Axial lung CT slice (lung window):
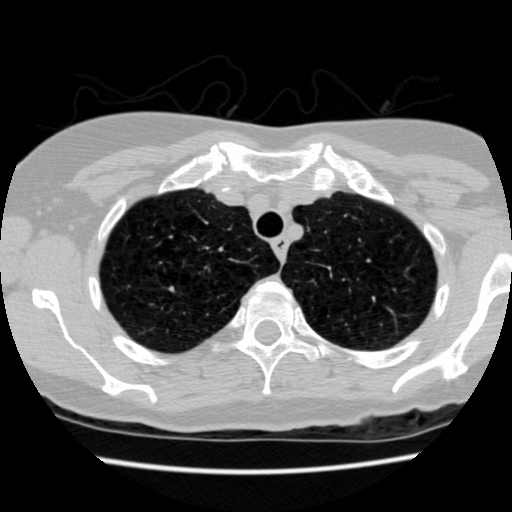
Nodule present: no